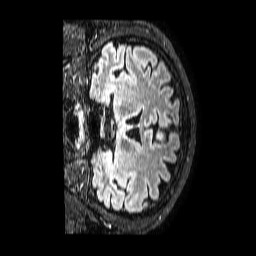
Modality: FLAIR
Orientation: coronal
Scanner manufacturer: philips
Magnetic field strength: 1.5 T
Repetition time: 4.8 s
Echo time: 0.3 s